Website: crate-barrel
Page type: address-validator
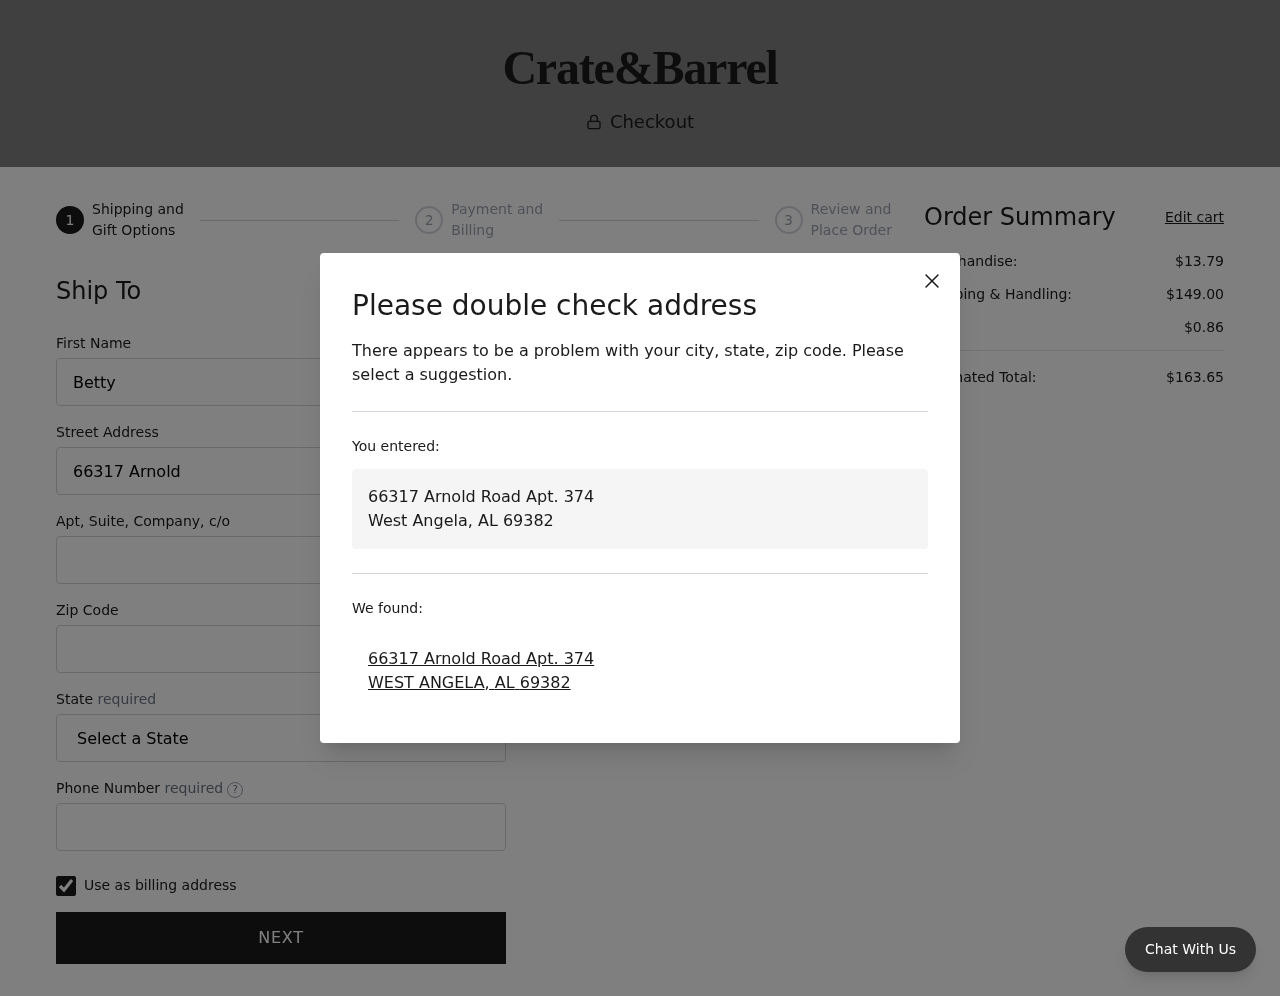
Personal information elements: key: PII_CITY
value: West Angela
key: PII_CITY
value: WEST ANGELA
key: PII_FIRSTNAME
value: Betty
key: PII_PHONE
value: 2418931075
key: PII_POSTCODE
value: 69382
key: PII_STATE
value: Alabama
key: PII_STATE_ABBR
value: AL
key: PII_STREET
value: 66317 Arnold Road Apt. 374
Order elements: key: ORDER_SUBTOTAL
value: $13.79
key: ORDER_SHIPPING_COST
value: $149.00
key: ORDER_TAX
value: $0.86
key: ORDER_TOTAL
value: $163.65